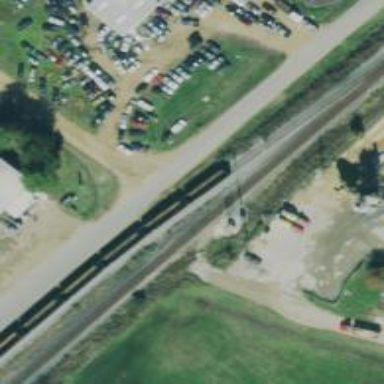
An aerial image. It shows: Junction on the railway.